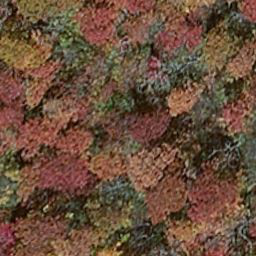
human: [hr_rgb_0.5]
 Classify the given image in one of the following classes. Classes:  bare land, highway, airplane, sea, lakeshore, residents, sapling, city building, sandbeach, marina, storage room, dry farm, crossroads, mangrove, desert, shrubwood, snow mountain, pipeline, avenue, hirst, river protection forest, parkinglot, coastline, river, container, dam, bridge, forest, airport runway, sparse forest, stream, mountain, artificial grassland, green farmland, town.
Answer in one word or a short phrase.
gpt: mangrove